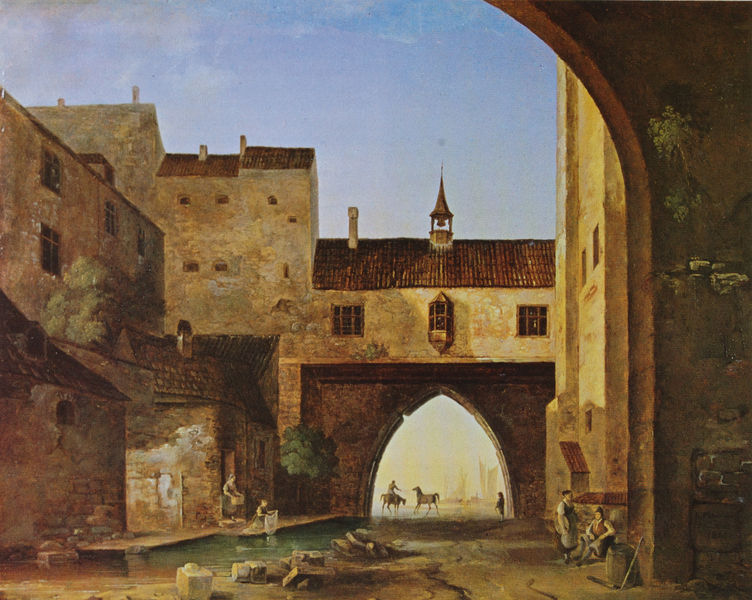
Titel: Vedute
Künstler: Kilian Metzinger
Standort: Tübingen.
Institution: Kunsthandel Günter Mayer
Schlagwörter: baum, blau, felsen, gemälde, himmel, mann, schatten, wasser, weiß, wolken, fluss, frauen, grün, kirchturm, menschen, ocker, see, sitzen, stadt, teich, ufer, wäsche, braun, fenster, frau, hell, holz, licht, männer, straße, ausblick, dach, gebäude, gras, haus, weg, beige, alt, wand, architektur, arme, rahmen, spitze, stein, steine, weit, öl, bach, ferne, horizont, häuser, brücke, busch, kanal, rauch, sonne, kind, bauern, boote, esel, kamin, kamine, pferd, pferde, reiter, turm, bassin, hellblau, pfütze, schiff, schiffe, bogen, gasse, italien, süden, venedig, fischer, fels, dorf, dächer, mauer, ziegel, kuh, hof, wolkenlos, pause, arbeiter, hafen, rundbogen, romantik, spitz, durchgang, tor, waschen, eingang, erker, hinterhof, nische, innenhof, burg, durchblick, glockenturm, kloster, türmchen, fenstr, torbogen, gauben, fass, gemäuer, stadttor, bewachsen, glocke, spitzbogen, gutshof, mauern, mittelalter, gehöft, historismus, stadtmauer, büschel, rampe, gothik, netz, fesnter, tonne, geibel, dachreiter, zeigel, burgmauer, wäscherinnen, wäscherin, bachc, d¨cher, feuerglocke, frsau, intra muros, meeer, pderde, speigelung, straßr, brückenhaus, wächerin